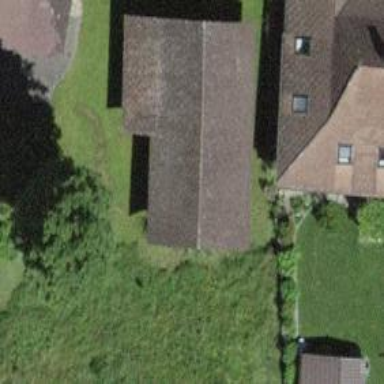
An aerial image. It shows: Barn.